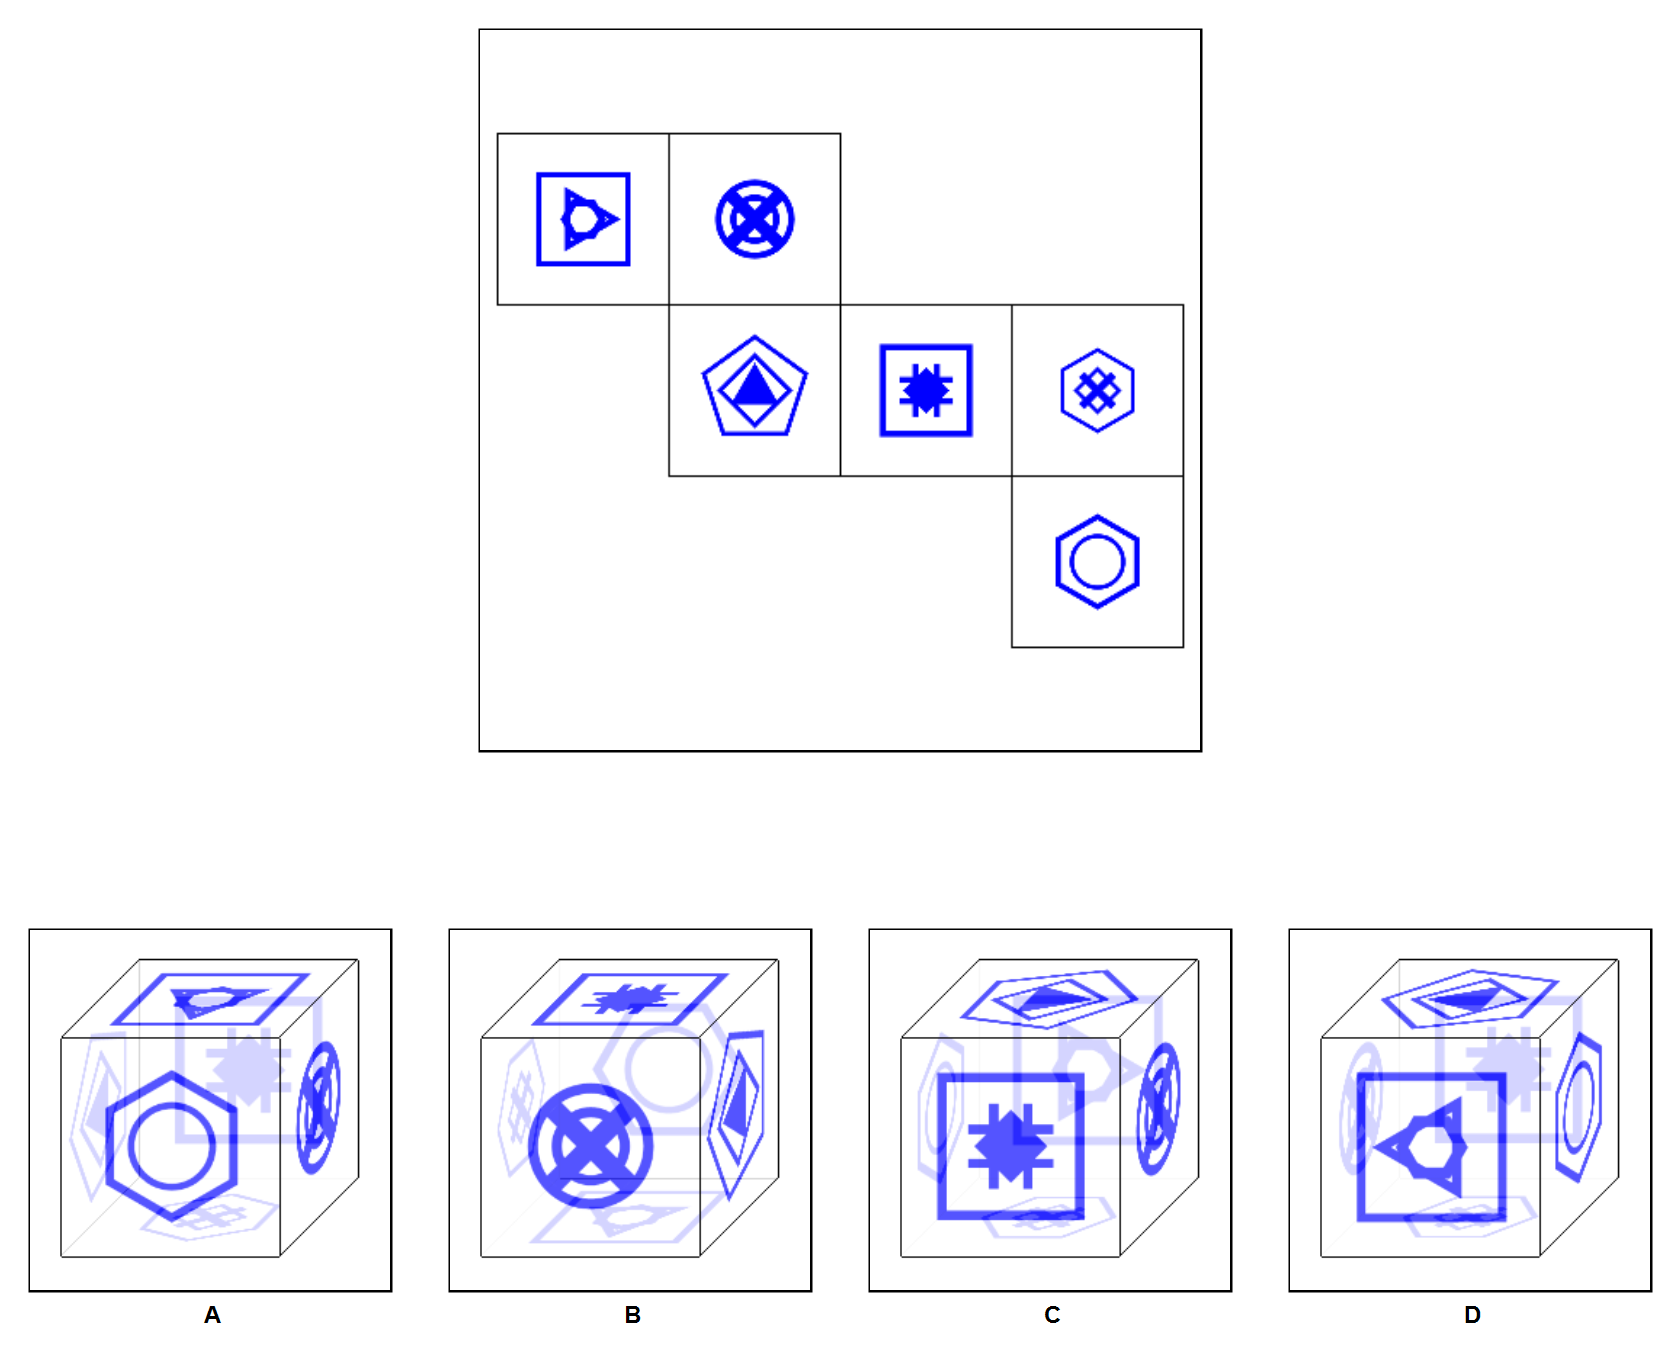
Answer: A